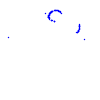
Particle: kaon